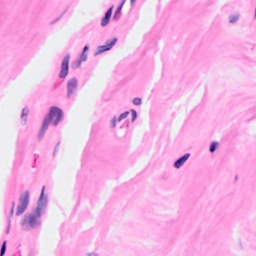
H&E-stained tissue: Breast